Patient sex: F
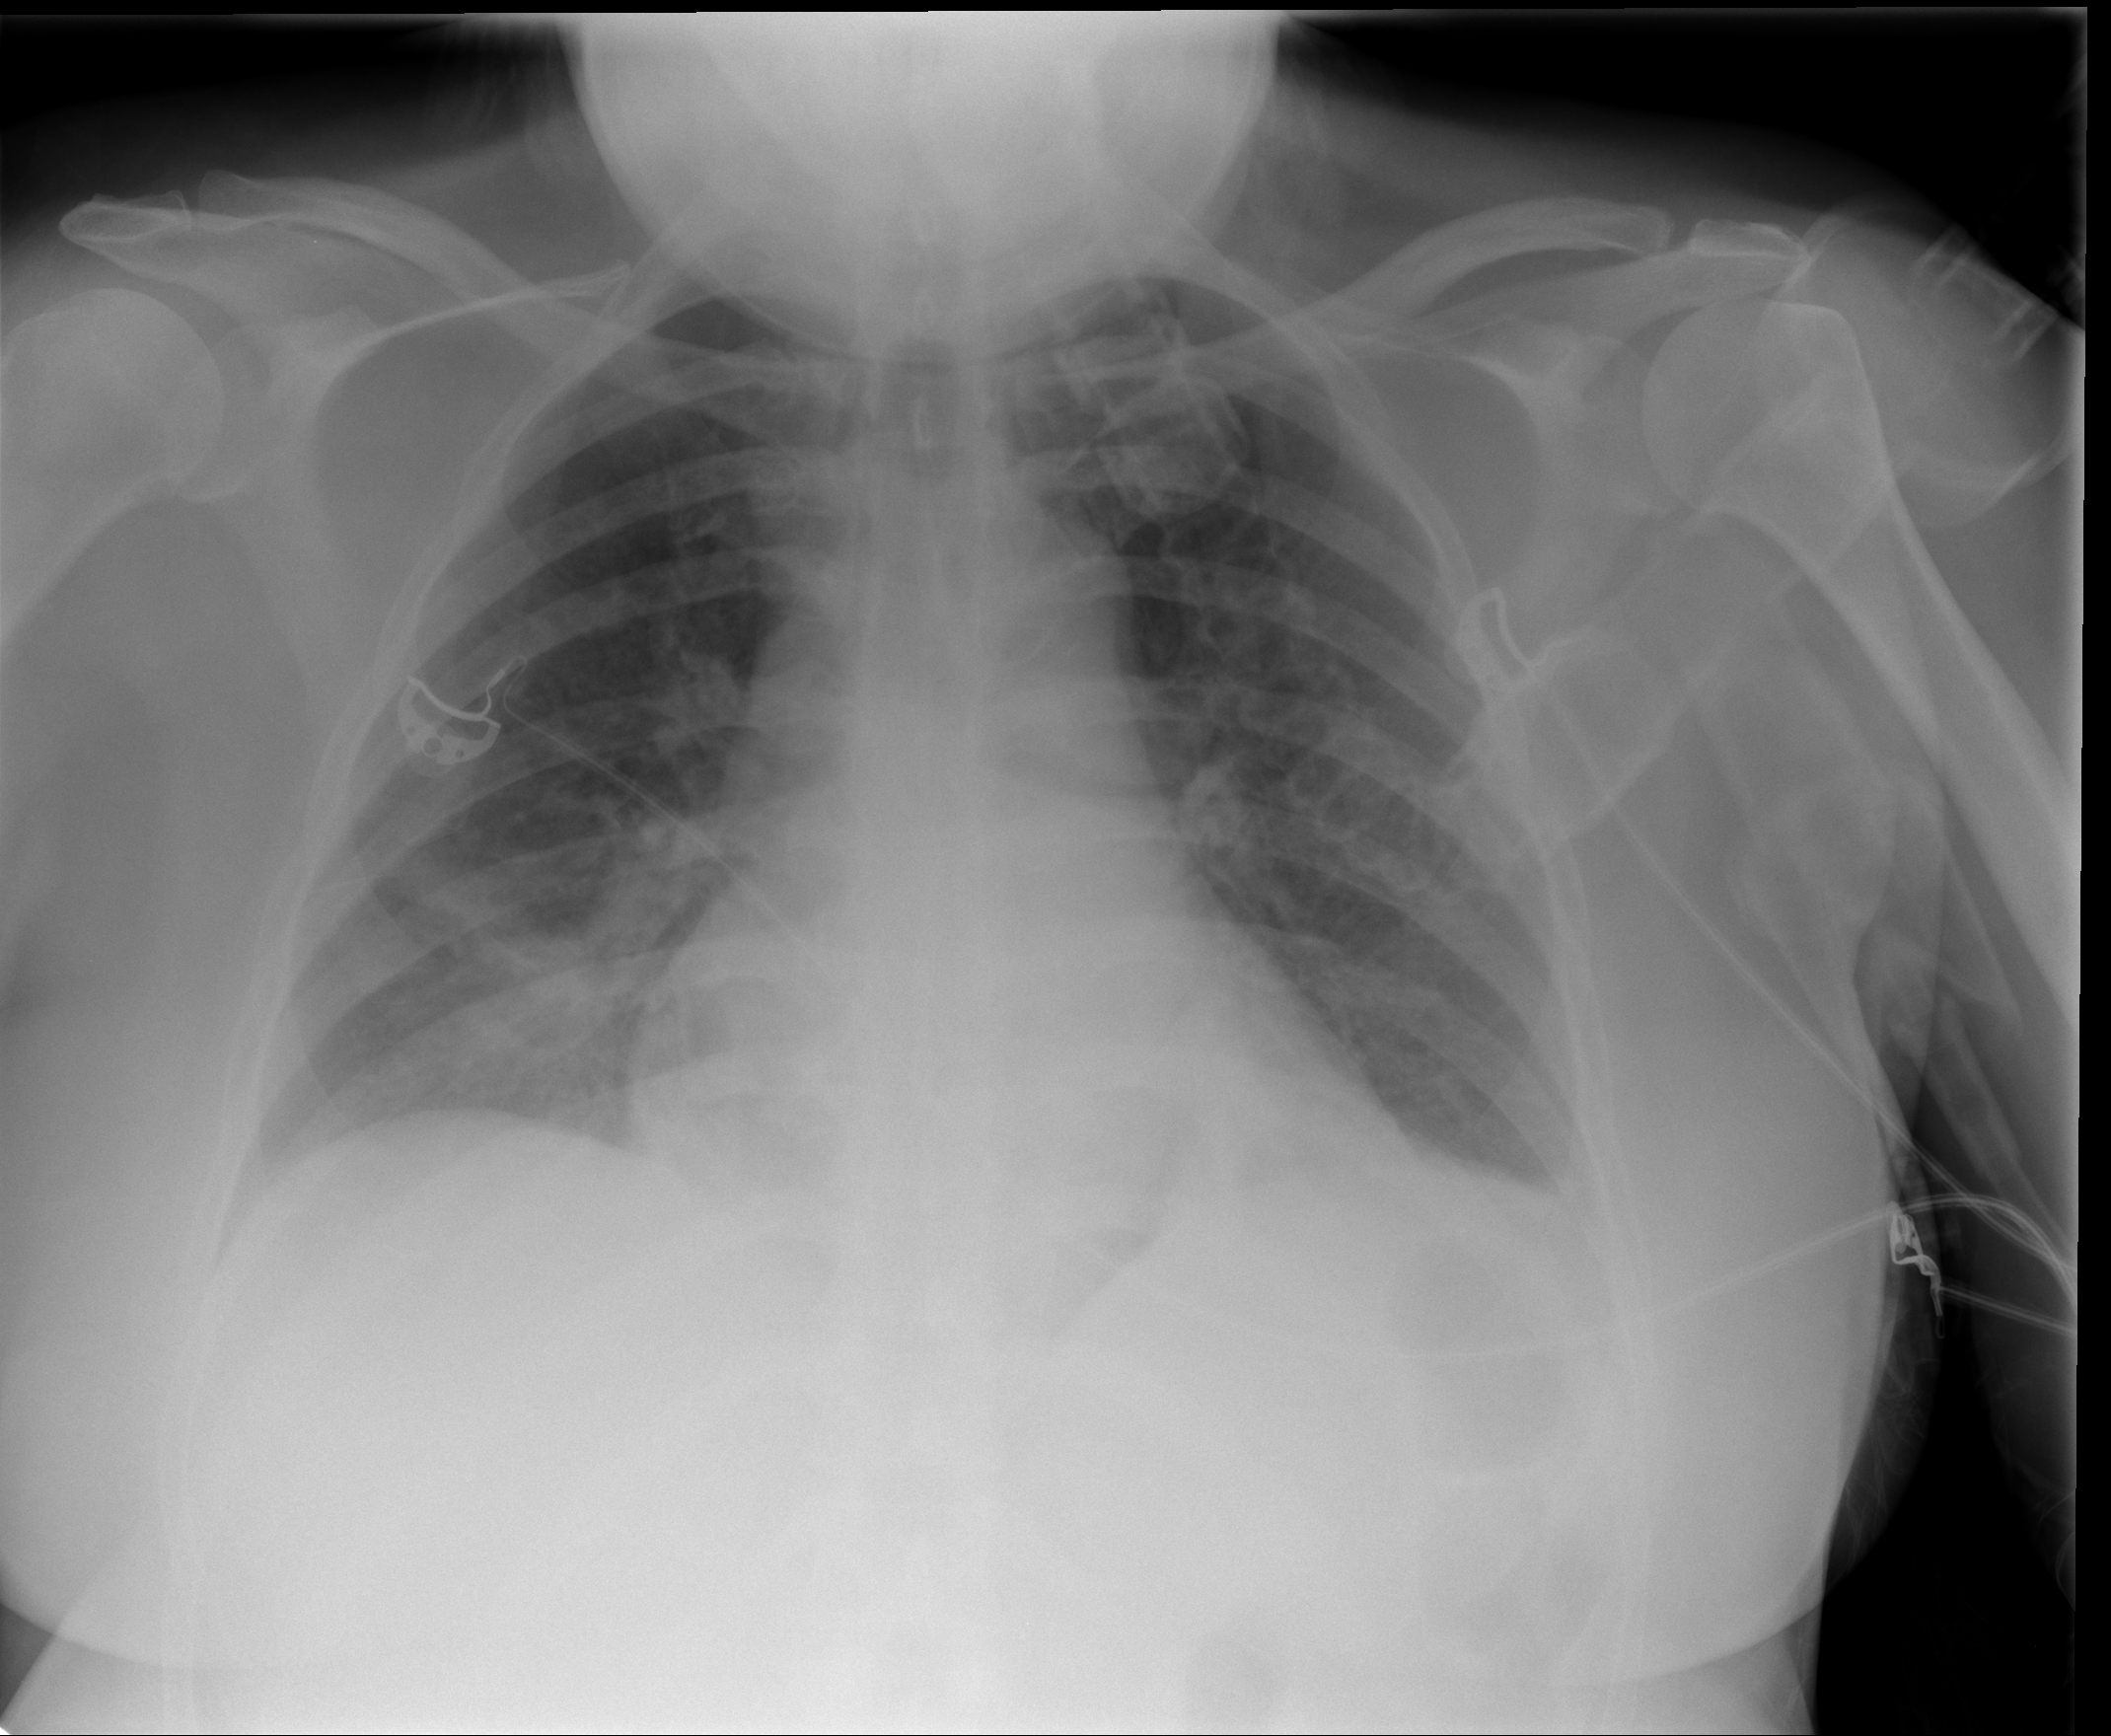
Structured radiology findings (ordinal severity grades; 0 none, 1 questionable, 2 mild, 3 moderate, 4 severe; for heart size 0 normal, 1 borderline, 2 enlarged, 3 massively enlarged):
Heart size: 0
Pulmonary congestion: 0
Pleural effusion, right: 0
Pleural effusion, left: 1
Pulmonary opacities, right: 1
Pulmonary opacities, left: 0
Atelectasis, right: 1
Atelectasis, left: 0